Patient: sex F, age 71
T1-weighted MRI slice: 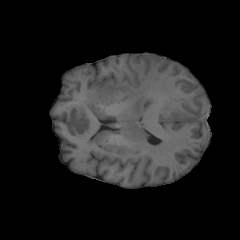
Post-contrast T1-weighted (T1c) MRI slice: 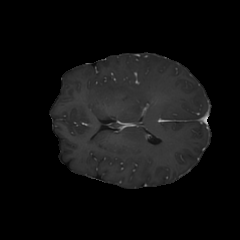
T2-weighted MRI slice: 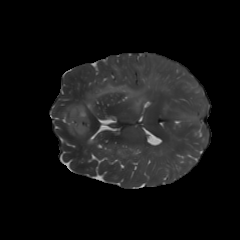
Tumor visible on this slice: yes
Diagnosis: Glioblastoma, IDH-wildtype
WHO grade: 4